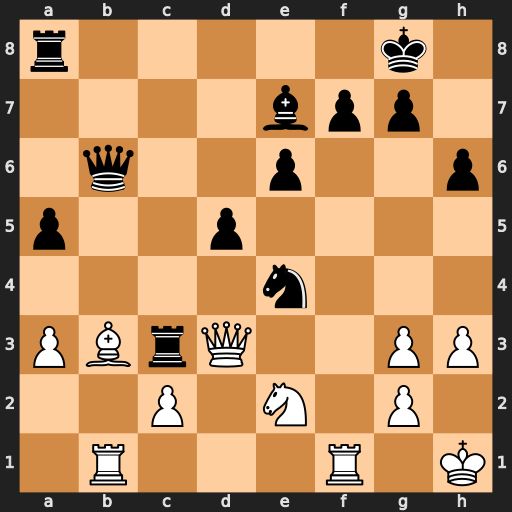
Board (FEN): r5k1/4bpp1/1q2p2p/p2p4/4n3/PBrQ2PP/2P1N1P1/1R3R1K
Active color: w
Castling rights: -
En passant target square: -
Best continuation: Nxc3 Nf2+ Rxf2